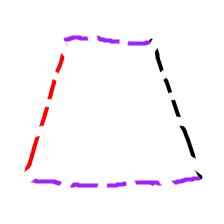
Shape: trapezoid